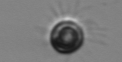
Label: Balanion